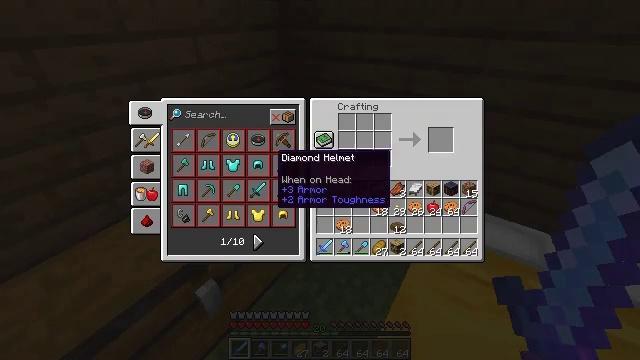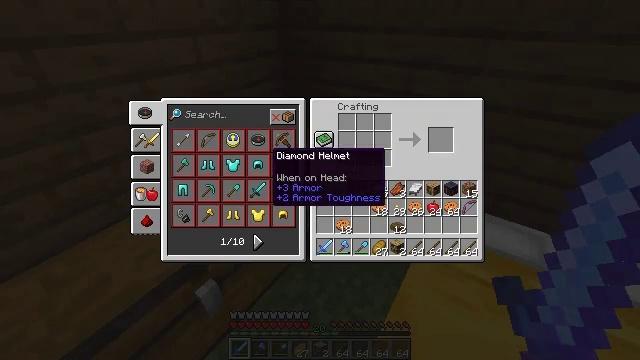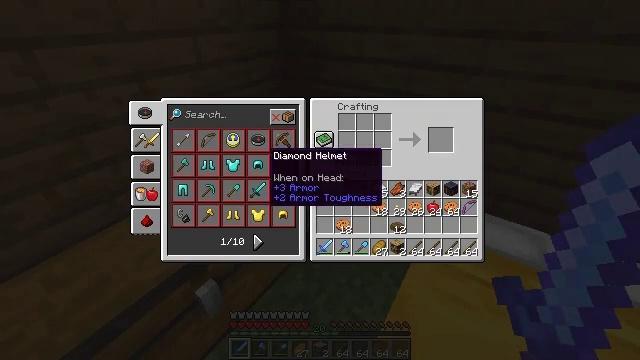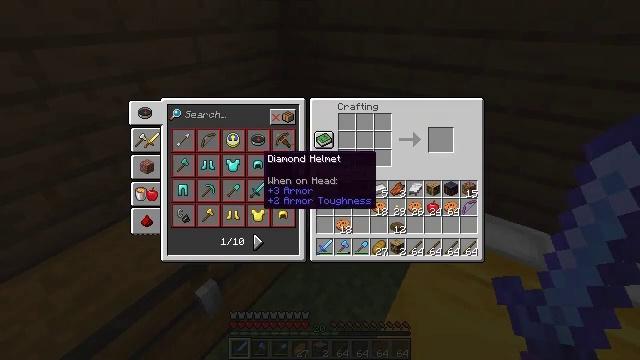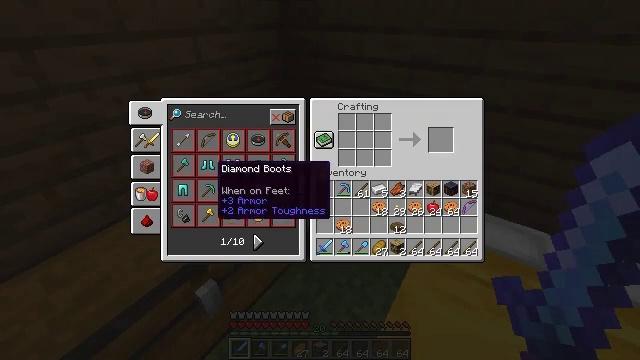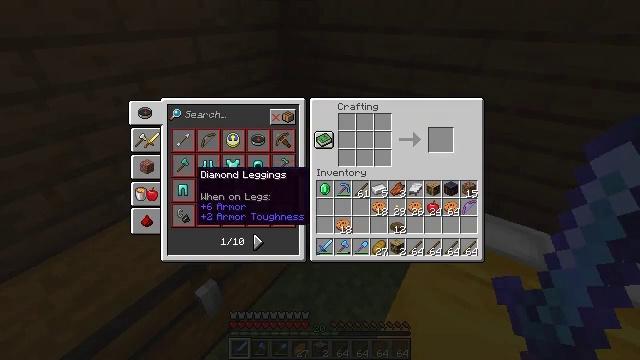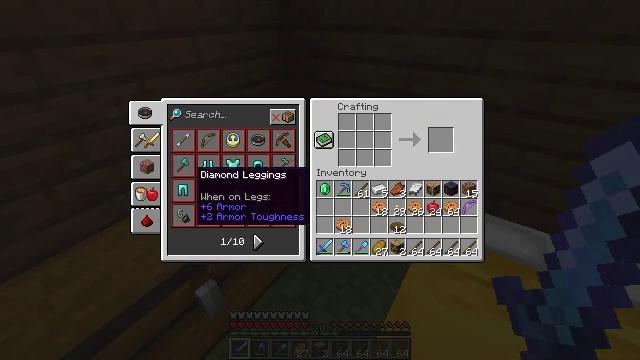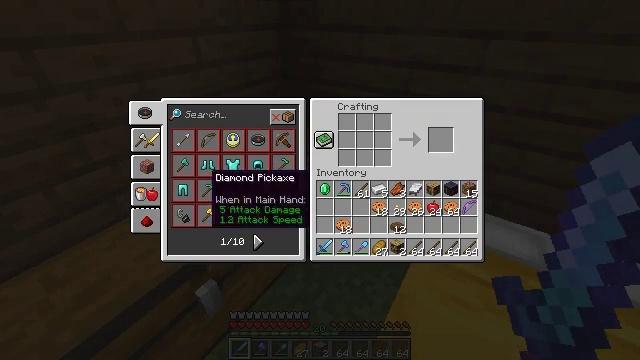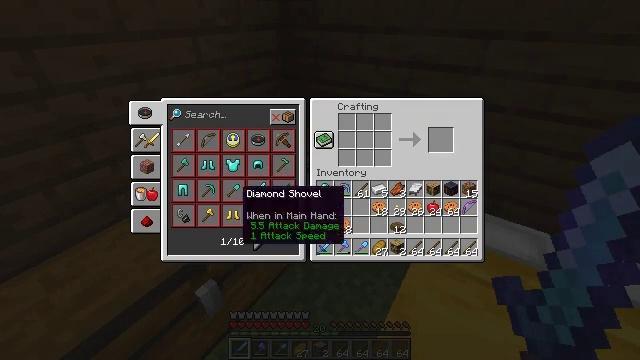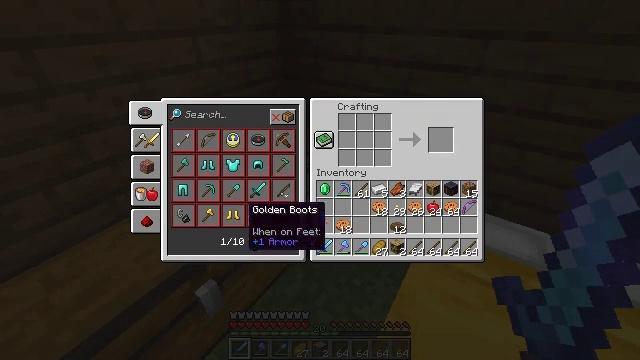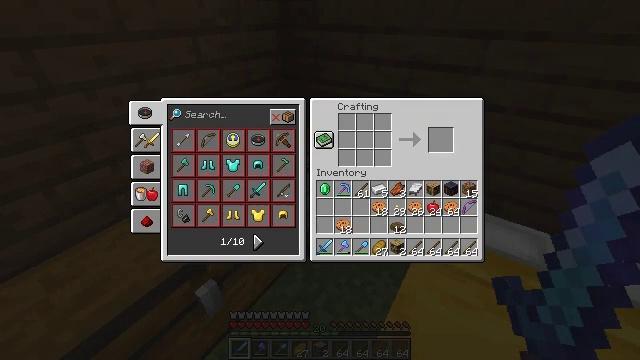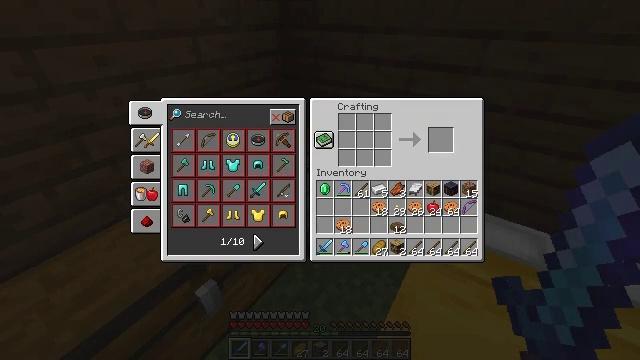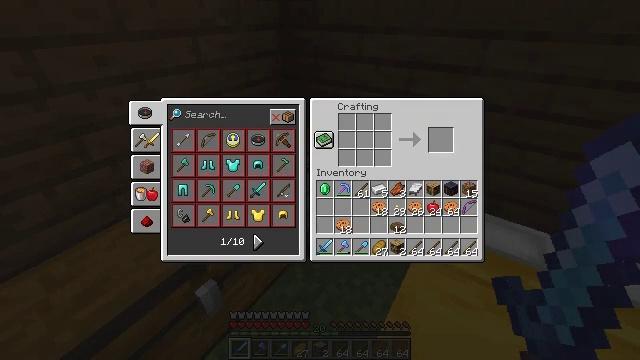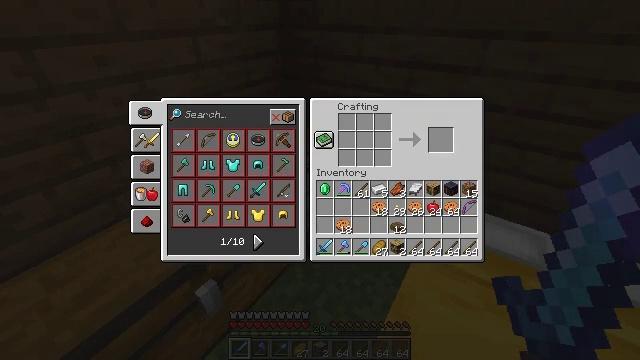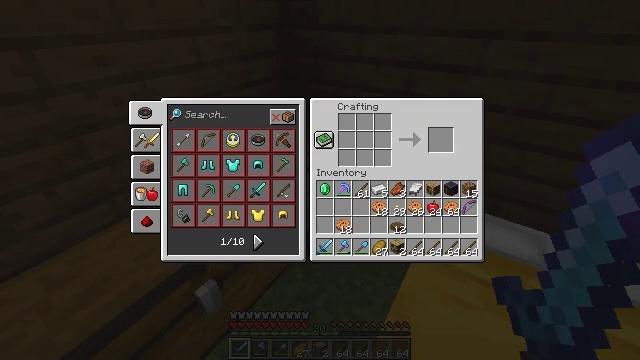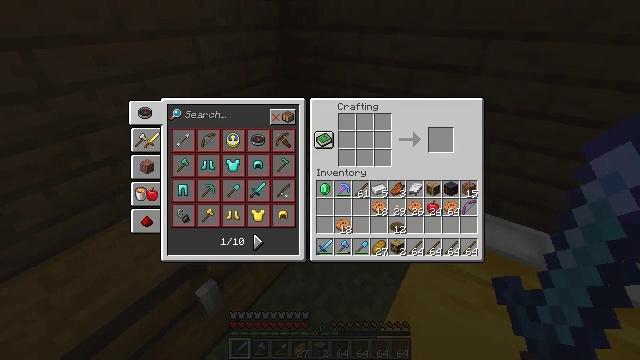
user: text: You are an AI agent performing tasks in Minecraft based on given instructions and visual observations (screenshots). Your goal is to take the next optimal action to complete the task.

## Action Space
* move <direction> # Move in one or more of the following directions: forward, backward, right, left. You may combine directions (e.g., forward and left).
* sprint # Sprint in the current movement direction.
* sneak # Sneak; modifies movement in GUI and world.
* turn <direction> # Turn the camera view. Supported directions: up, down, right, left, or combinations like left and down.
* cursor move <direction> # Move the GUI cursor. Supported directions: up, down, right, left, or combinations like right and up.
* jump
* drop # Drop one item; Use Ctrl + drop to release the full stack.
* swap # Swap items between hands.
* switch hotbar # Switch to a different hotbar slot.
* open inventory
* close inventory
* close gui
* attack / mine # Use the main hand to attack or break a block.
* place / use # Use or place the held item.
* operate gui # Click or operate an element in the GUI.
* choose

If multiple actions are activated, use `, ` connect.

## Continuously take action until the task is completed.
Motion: motion action
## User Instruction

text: Use wooden slabs and a bookshelf to craft a lectern.
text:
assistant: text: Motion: sneak
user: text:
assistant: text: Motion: sneak
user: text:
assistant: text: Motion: sneak
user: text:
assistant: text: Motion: cursor move left and down
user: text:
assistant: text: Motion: cursor move left
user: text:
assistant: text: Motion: no_op
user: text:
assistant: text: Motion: cursor move right
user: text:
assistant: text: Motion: cursor move right and down
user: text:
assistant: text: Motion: cursor move down
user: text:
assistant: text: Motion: cursor move down
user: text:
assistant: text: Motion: no_op
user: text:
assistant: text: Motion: no_op
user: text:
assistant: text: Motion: no_op
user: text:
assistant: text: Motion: operate gui
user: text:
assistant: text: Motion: operate gui
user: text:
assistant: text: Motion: operate gui
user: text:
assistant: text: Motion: no_op
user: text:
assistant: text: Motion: no_op
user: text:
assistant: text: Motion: no_op
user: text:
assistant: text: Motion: operate gui
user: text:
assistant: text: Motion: operate gui
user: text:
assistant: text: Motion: operate gui
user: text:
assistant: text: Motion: no_op
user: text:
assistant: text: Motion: no_op
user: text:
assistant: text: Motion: no_op
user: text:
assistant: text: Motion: no_op
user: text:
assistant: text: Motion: operate gui
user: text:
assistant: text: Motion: operate gui
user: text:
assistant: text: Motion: no_op
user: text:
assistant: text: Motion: no_op